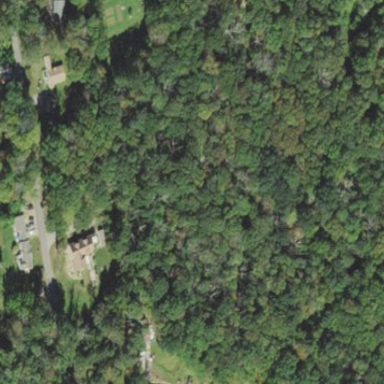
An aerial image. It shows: Beautiful woodland area.